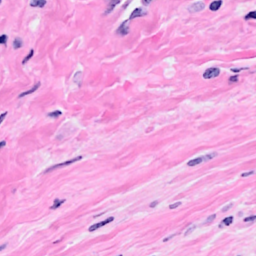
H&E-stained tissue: Breast